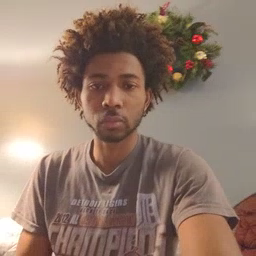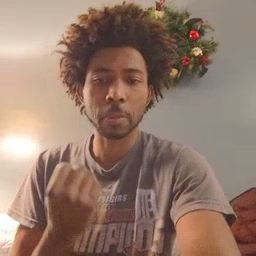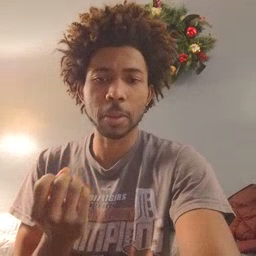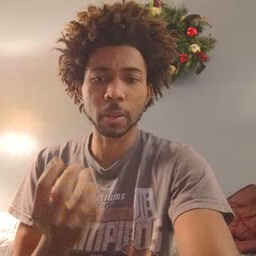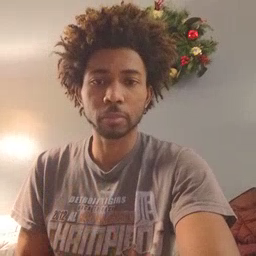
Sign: many